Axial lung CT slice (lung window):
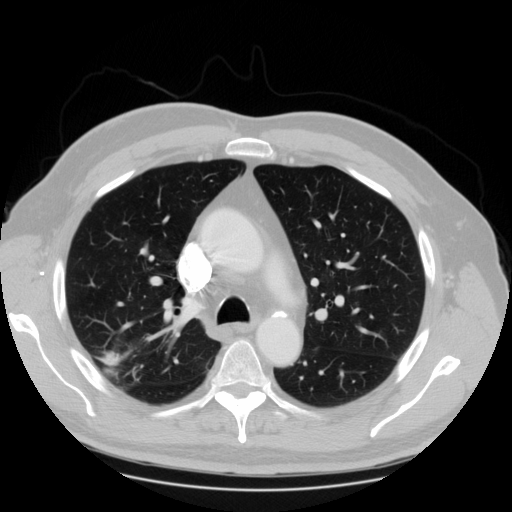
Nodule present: yes
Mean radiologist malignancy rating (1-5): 4